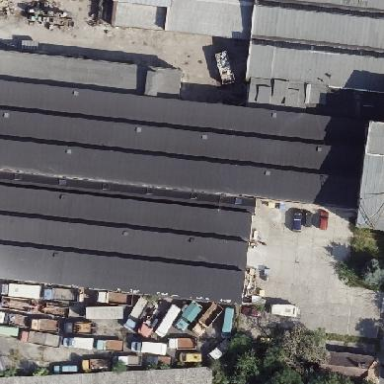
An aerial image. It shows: Industrial building.